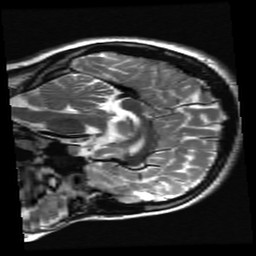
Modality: T2w
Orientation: sagittal
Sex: female
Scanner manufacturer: ge
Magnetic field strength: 3 T
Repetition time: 5 s
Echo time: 0.1017 s